Question: I have a condition if my parent 'div' has children with class '.ads' then it should 'alert('true')' else 'alert('false')'. But my function returns 'true' in both cases. Here is jsFiddle link <URL>
'''
<head>
<script type="text/javascript" src="jquery-1.7.2.js"></script>
<script type="text/javascript">
$(function(){
if($('#me').find('.ads')){
alert('true')
} else {
alert('false')
}
});
</script>
</head>
<body>
<div id="me">
<div class="noads">aaaa</div>
</div>
</body>
'''
Hi vega Please see below screenshot

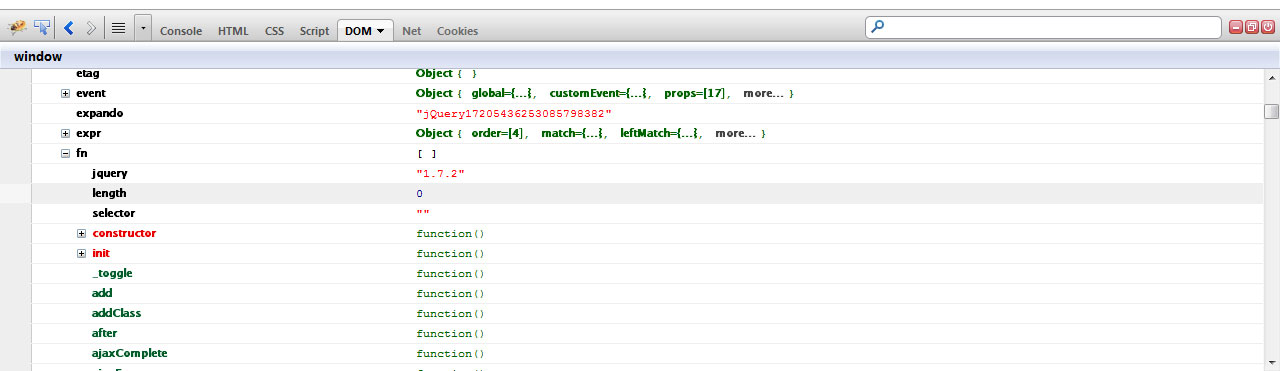
Answer: To check if an element exists use instead
'''
if ($('#me').find('.ads').length) {
...
}
'''
Since '$('#me').find('.ads')' will always return true (it returns a jQuery-wrapped empty object evaluated as a true value) even if the element targeted by 'find()' doesn't exist